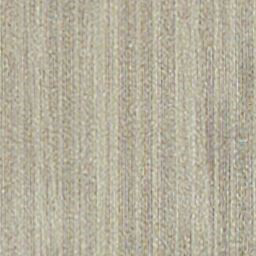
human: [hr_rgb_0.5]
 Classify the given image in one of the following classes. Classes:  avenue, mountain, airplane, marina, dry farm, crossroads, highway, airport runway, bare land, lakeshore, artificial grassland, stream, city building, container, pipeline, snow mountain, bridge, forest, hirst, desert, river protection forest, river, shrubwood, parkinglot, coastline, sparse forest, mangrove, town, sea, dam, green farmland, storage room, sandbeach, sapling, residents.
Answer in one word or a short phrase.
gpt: dry farm